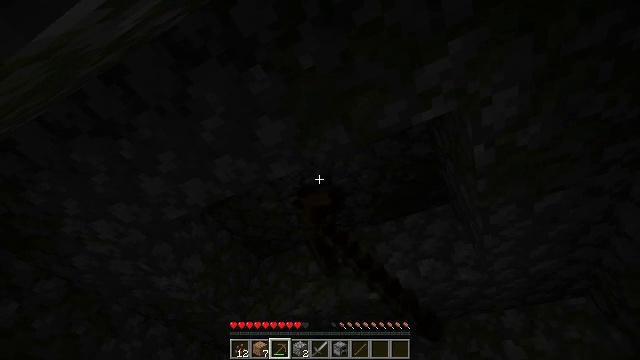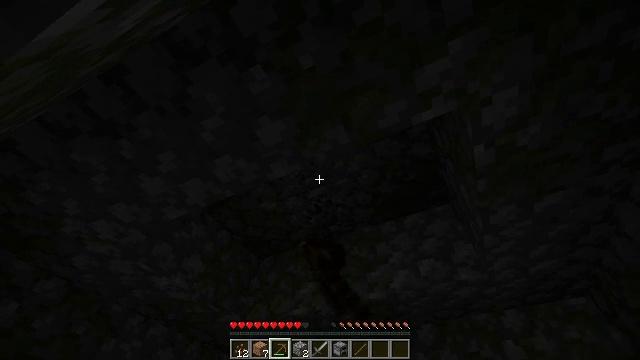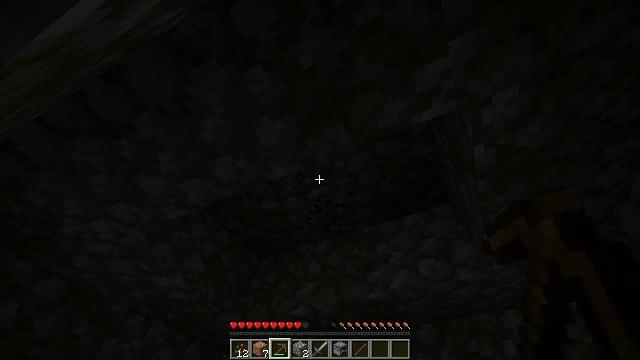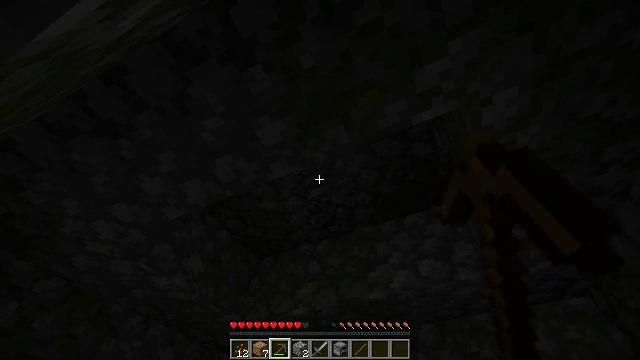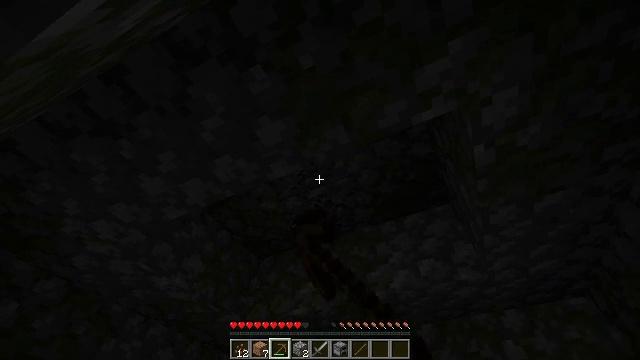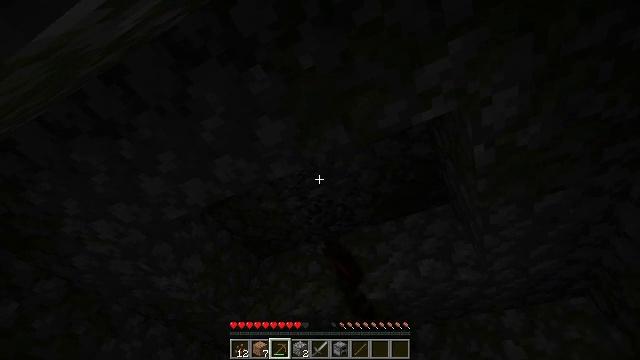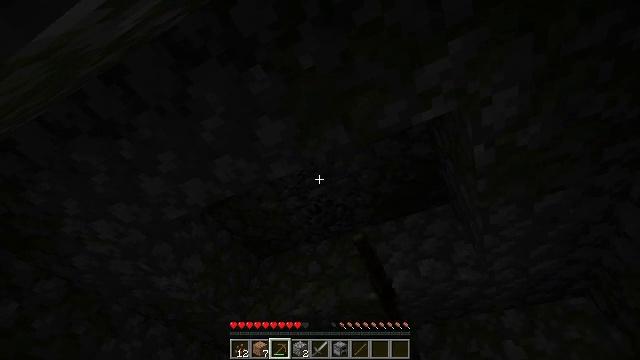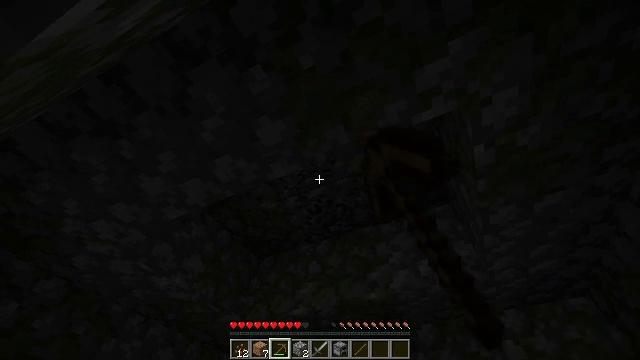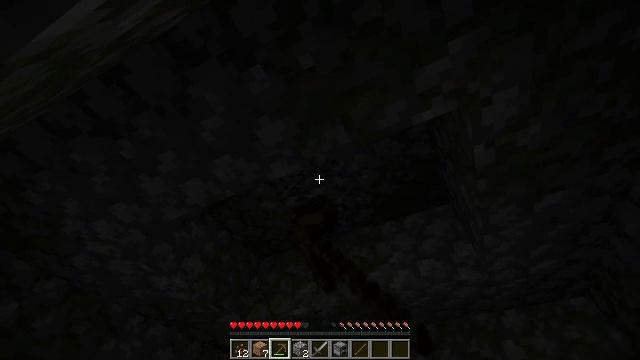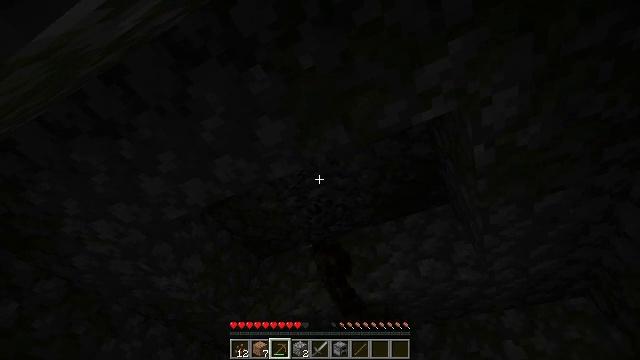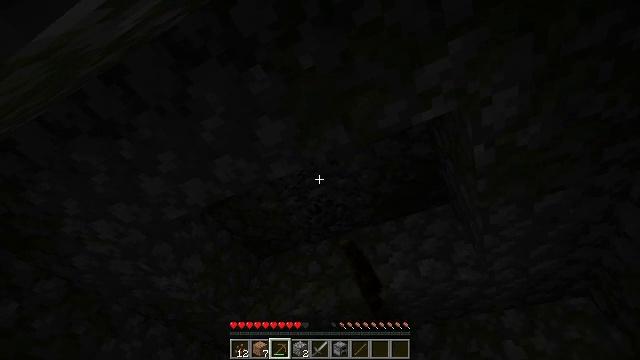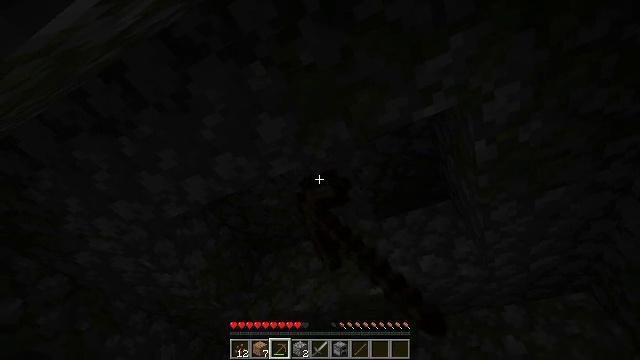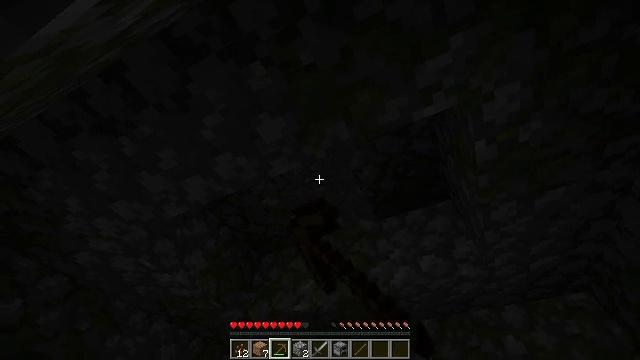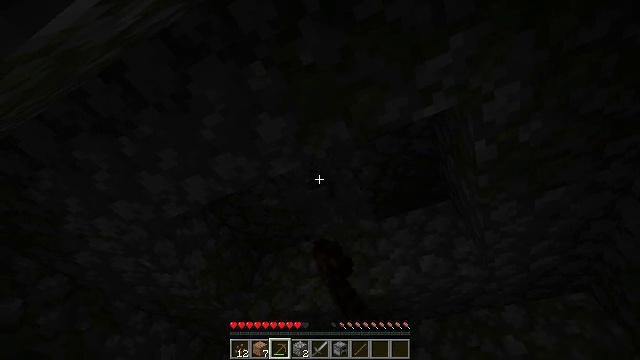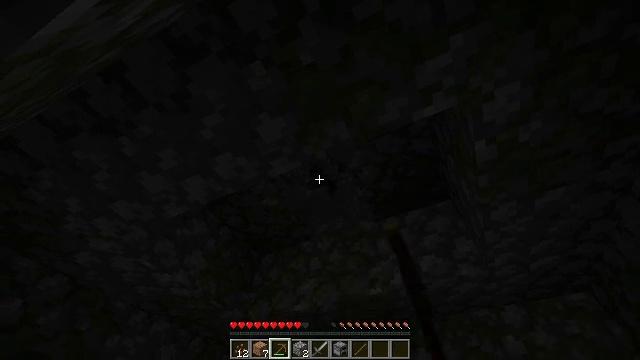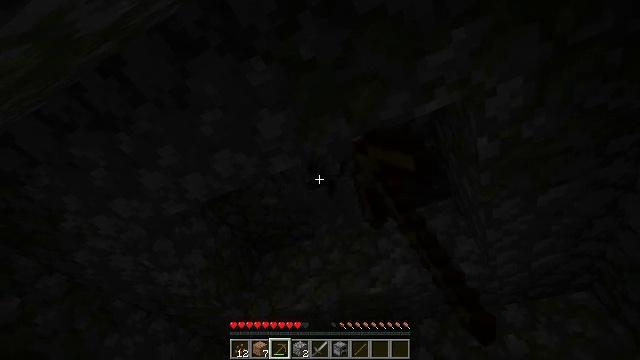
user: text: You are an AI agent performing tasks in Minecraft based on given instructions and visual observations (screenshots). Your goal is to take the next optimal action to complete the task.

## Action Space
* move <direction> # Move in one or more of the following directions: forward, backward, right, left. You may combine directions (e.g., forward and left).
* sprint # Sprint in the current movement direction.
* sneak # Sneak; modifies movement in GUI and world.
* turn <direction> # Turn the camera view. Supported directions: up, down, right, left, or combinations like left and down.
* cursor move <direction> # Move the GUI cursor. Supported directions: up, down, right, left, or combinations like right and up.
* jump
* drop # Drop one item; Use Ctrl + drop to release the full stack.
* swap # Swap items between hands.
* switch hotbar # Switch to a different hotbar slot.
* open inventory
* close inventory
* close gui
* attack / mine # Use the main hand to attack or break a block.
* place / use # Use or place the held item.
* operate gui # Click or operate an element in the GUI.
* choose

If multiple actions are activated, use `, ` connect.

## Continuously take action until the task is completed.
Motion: motion action
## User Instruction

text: Break the cobblestone to create a path.
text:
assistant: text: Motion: attack / mine
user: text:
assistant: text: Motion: attack / mine
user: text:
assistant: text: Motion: attack / mine
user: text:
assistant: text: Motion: attack / mine
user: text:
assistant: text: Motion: attack / mine
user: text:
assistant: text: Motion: attack / mine
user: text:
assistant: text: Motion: attack / mine
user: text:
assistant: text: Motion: attack / mine
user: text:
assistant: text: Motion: attack / mine
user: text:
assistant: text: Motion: attack / mine
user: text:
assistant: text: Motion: attack / mine
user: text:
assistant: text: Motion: attack / mine
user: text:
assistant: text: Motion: attack / mine
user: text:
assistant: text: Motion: attack / mine
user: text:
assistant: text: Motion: move forward, attack / mine
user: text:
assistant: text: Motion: attack / mine